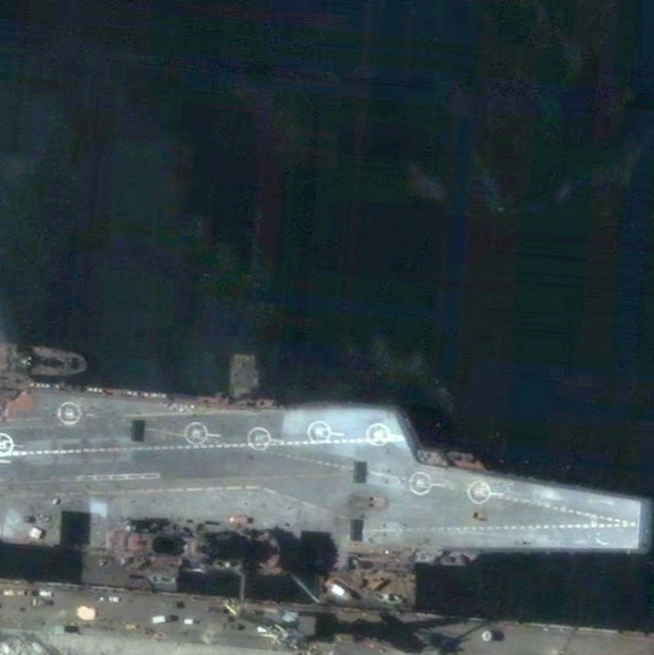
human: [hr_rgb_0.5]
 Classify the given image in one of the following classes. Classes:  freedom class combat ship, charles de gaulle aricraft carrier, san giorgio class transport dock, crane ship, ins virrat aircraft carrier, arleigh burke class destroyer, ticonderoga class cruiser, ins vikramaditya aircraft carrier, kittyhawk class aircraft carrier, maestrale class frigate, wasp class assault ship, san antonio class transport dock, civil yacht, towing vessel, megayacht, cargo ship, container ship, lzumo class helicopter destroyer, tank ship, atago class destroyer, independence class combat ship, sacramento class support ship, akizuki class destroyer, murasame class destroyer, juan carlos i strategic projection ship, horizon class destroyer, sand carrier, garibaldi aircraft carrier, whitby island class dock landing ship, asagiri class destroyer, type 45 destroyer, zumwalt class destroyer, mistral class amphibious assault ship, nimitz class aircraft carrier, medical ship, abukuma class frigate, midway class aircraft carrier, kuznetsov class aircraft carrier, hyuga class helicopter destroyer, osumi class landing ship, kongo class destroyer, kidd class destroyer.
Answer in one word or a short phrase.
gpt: Kuznetsov class aircraft carrier